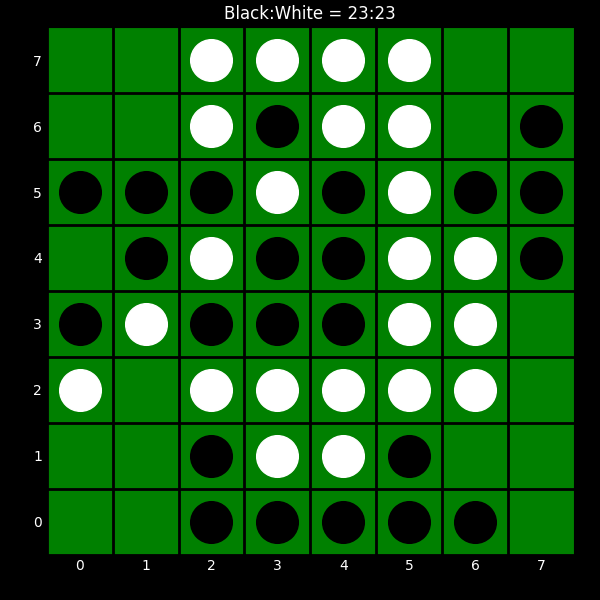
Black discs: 23
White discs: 23